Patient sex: M
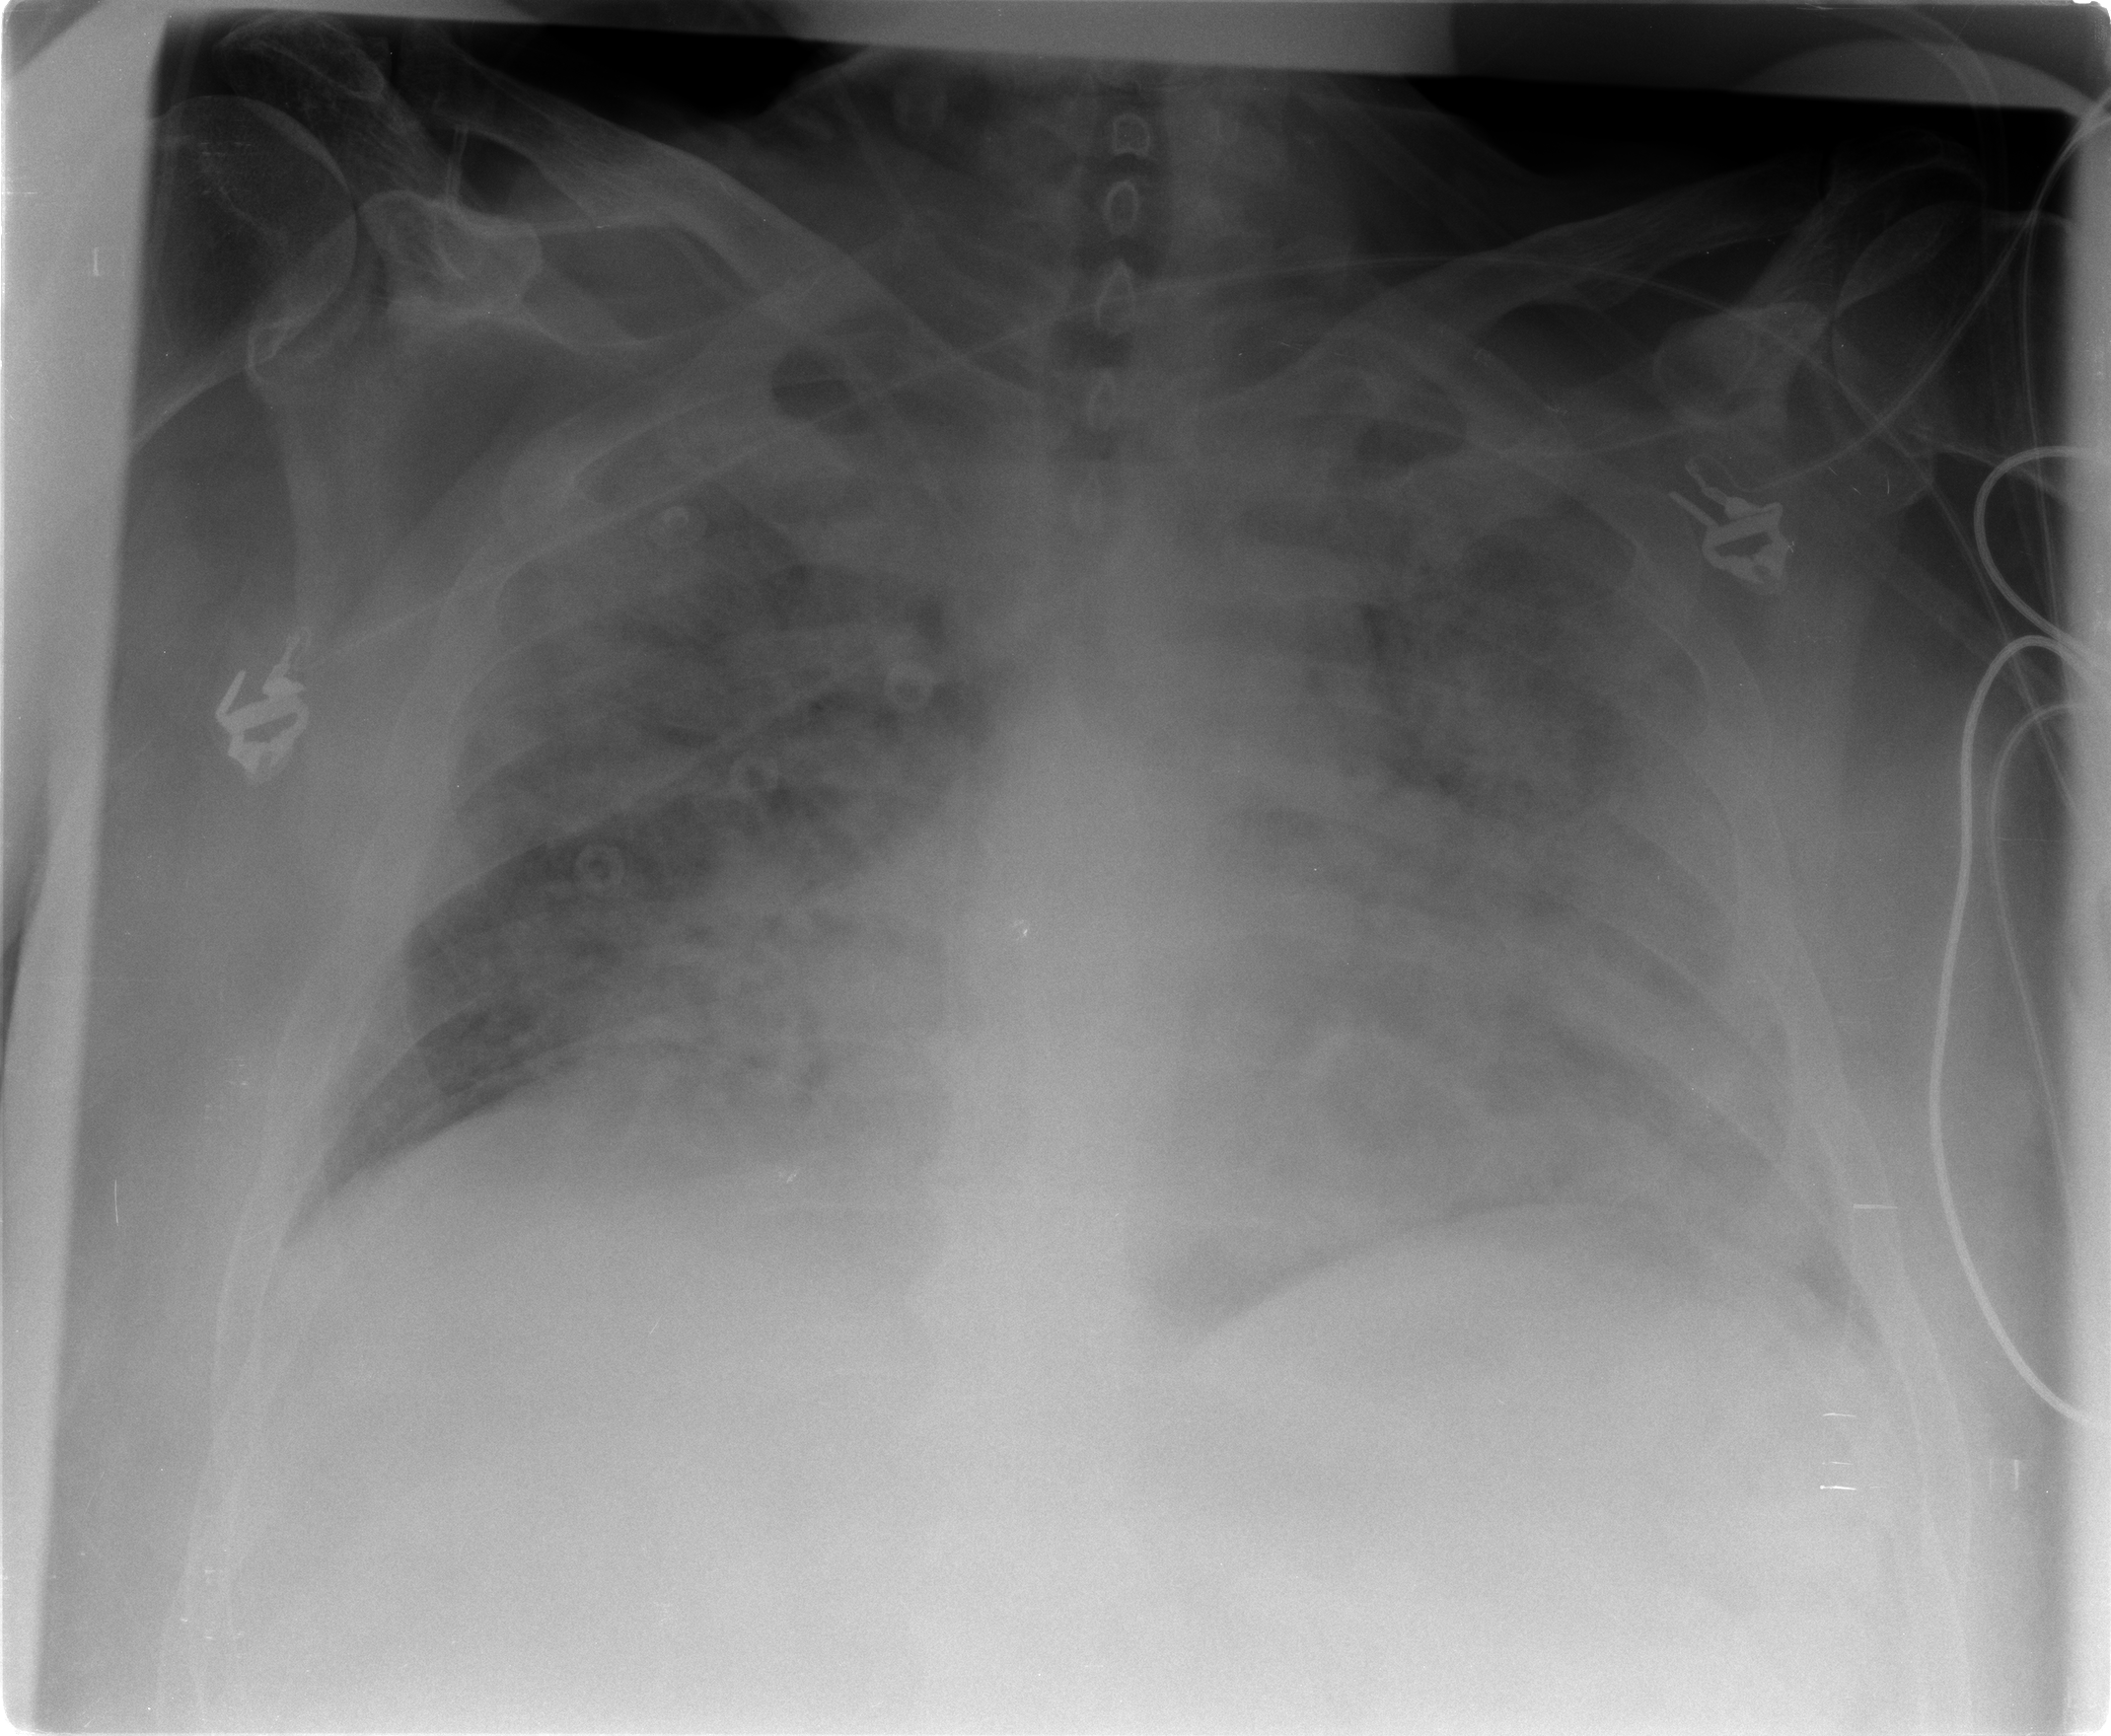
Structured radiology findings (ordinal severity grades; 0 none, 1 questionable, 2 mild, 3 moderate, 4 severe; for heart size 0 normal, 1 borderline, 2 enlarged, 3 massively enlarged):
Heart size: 0
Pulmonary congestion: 3
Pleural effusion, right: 0
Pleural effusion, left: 0
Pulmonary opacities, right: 3
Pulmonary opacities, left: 4
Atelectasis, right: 3
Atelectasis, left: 3